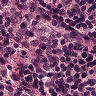
Metastatic tissue present: no